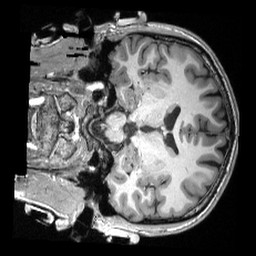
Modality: T1w
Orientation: coronal